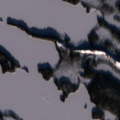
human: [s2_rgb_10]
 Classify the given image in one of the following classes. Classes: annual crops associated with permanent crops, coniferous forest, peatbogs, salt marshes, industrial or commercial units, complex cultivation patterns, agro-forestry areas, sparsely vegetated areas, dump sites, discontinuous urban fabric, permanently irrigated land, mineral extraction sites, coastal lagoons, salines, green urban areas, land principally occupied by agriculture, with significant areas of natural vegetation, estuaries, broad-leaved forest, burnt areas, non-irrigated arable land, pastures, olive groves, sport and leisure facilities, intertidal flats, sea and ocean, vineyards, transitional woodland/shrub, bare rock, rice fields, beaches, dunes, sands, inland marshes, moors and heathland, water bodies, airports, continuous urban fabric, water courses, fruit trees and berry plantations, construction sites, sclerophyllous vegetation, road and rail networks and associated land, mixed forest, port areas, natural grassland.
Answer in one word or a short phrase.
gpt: coniferous forest, transitional woodland/shrub, water bodies